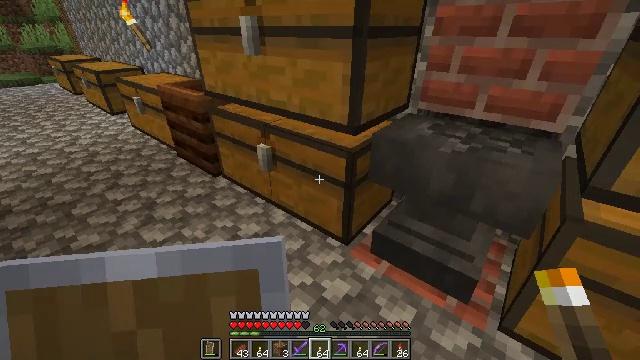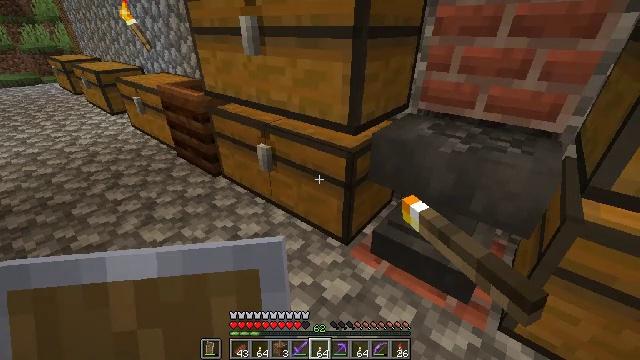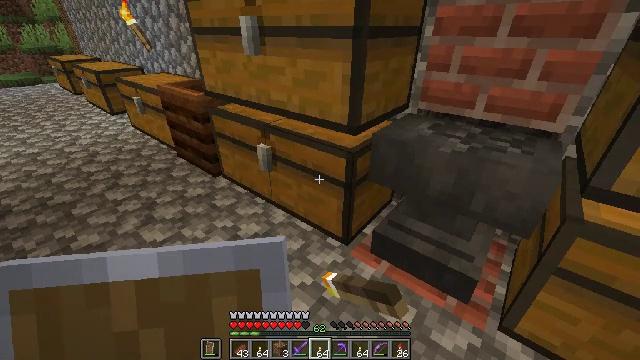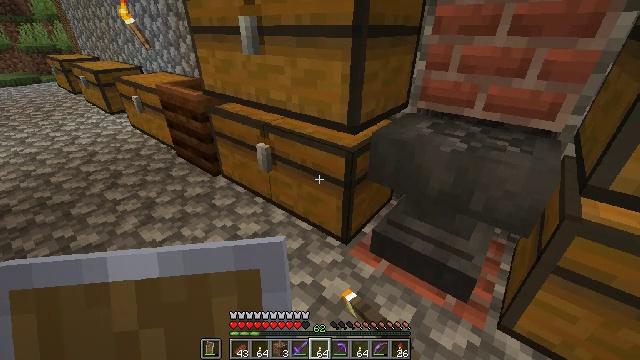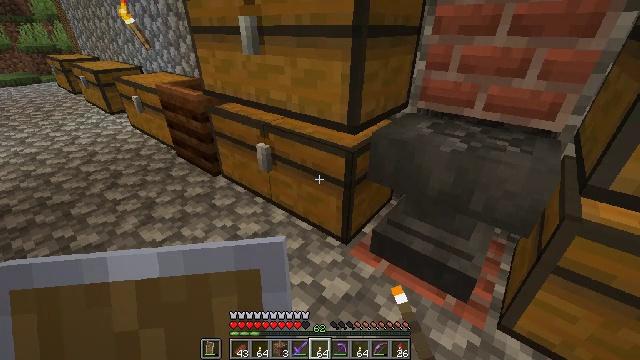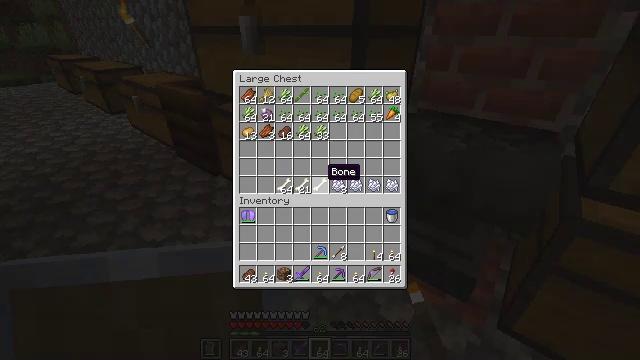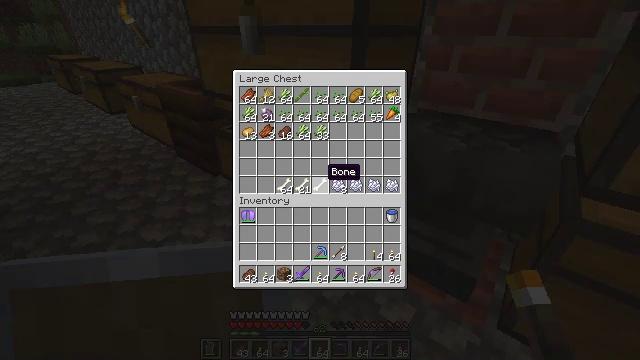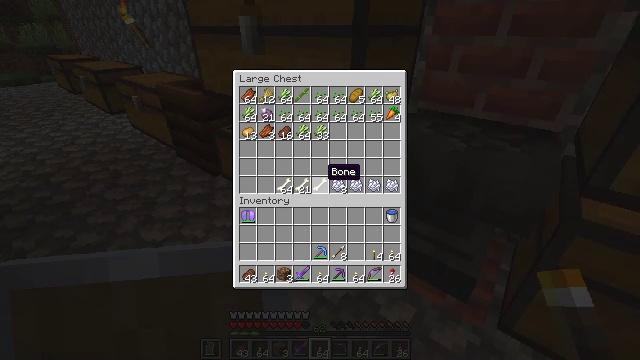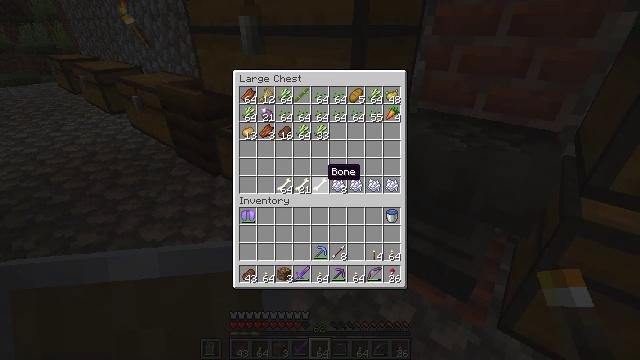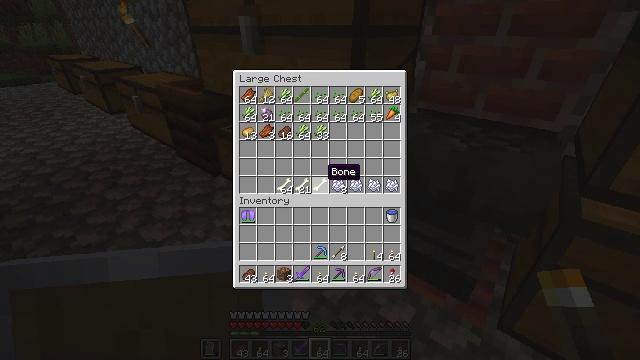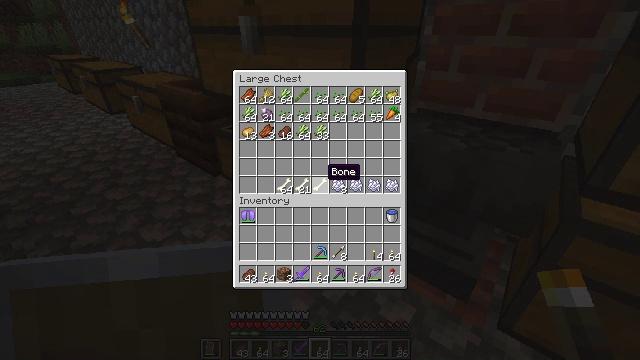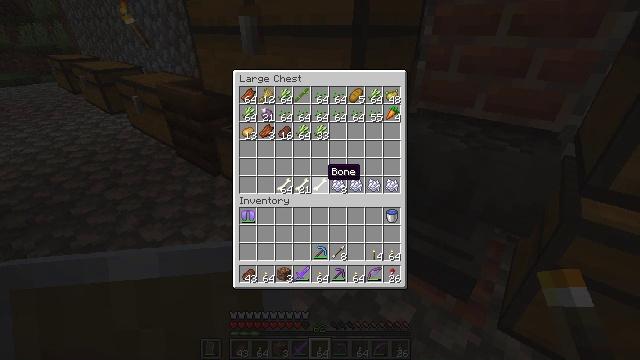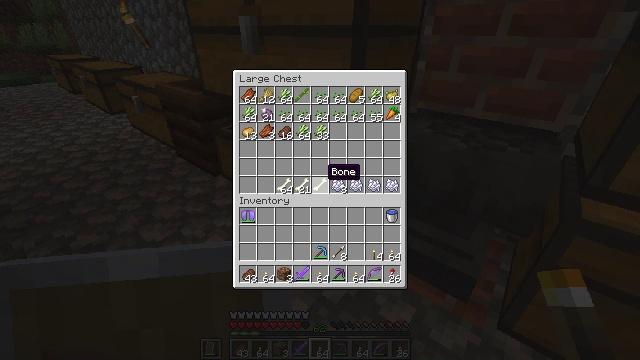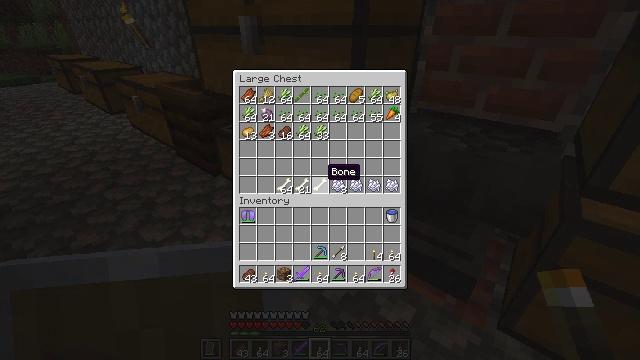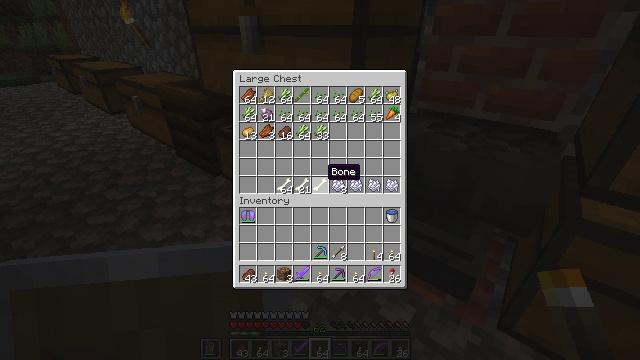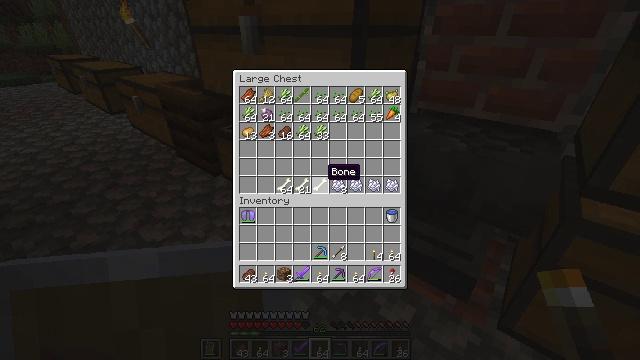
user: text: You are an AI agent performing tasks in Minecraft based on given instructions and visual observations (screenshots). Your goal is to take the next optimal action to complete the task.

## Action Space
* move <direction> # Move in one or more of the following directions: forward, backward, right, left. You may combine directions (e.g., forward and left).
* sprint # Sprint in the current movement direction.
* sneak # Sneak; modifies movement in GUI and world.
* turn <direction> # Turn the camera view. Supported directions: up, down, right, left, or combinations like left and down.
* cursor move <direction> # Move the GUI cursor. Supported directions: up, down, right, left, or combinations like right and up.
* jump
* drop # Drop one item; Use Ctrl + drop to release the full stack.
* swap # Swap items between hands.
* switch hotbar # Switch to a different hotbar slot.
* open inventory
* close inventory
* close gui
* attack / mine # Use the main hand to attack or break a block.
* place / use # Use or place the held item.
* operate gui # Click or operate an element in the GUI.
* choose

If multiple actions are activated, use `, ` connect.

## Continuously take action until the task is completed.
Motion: motion action
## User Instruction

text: Break the ender chest to move it.
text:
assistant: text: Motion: use / place
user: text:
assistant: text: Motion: use / place
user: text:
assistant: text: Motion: use / place
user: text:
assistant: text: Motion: no_op
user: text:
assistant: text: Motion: no_op
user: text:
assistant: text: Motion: no_op
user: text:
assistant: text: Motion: no_op
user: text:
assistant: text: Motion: no_op
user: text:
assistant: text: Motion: no_op
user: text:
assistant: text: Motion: no_op
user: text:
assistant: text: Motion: no_op
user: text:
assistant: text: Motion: no_op
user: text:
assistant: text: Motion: no_op
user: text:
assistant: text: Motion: no_op
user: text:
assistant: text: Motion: no_op
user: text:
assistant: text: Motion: no_op
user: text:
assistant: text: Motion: no_op
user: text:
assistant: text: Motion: no_op
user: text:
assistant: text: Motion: no_op
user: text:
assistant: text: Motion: no_op
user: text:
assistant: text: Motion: no_op
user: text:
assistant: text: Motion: no_op
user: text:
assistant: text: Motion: no_op
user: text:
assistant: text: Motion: no_op
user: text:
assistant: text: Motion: no_op
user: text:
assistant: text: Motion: no_op
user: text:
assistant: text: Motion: no_op
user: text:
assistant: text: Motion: no_op
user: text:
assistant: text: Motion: close inventory
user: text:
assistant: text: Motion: close inventory